Question: I need to figure out a way to fix an issue our customers having while exporting SSRS report to Excel. The report successfully gets exported to Excel, but is not sortable. Any suggestions would be appreciated.
Here is a screenshot of what the report structure looks like in Excel (I have deleted all the data from report to upload it here). In SSRS, I am not combining two columns or anything. All that is done in stored proc.
Let me know if I need to include additional information!
Screenshot:

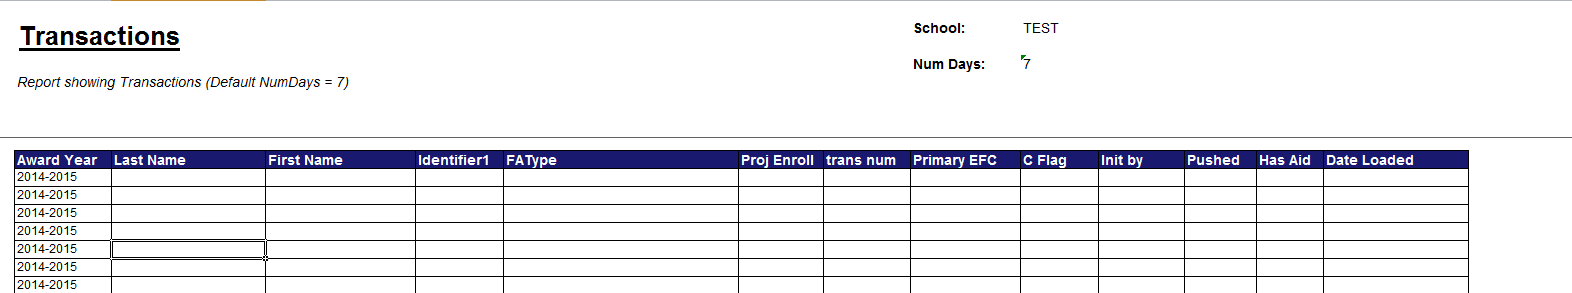
Answer: This is a common problem with SSRS. Your header cells overlap your table columns, likely in an uneven manner, causing entire columns of your table to be merged cells between two columns.
A good solution is to add rows to the top of your table, and insert your header pieces in the table itself, so all alignment will be perfect and your table cells won't result in merging.